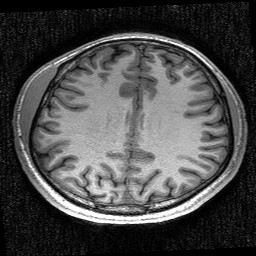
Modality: T1w
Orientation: coronal